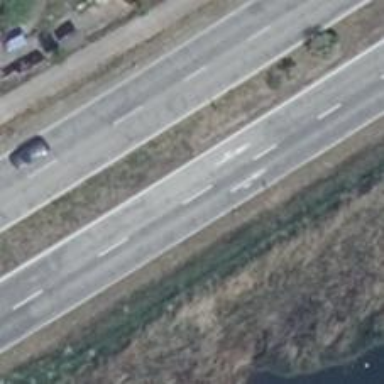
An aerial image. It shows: Primary road with asphalt surface.